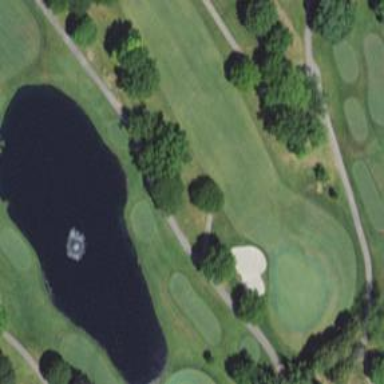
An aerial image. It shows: Path for both roads and golfers.